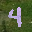
Label: 4